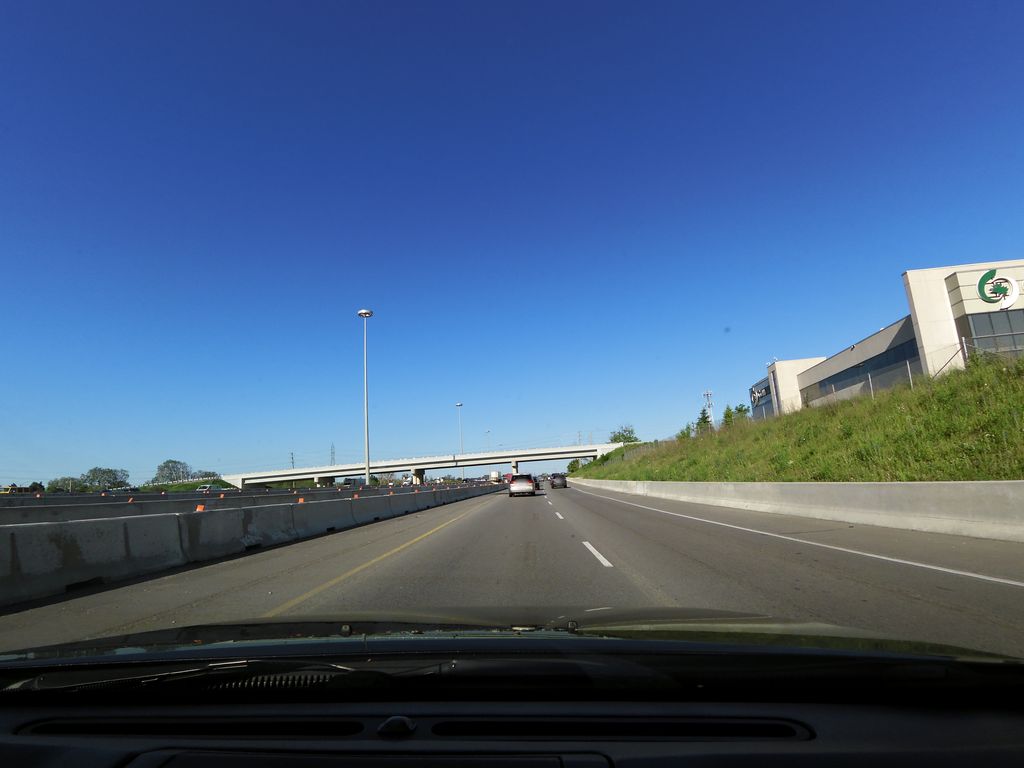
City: kitchener-waterloo